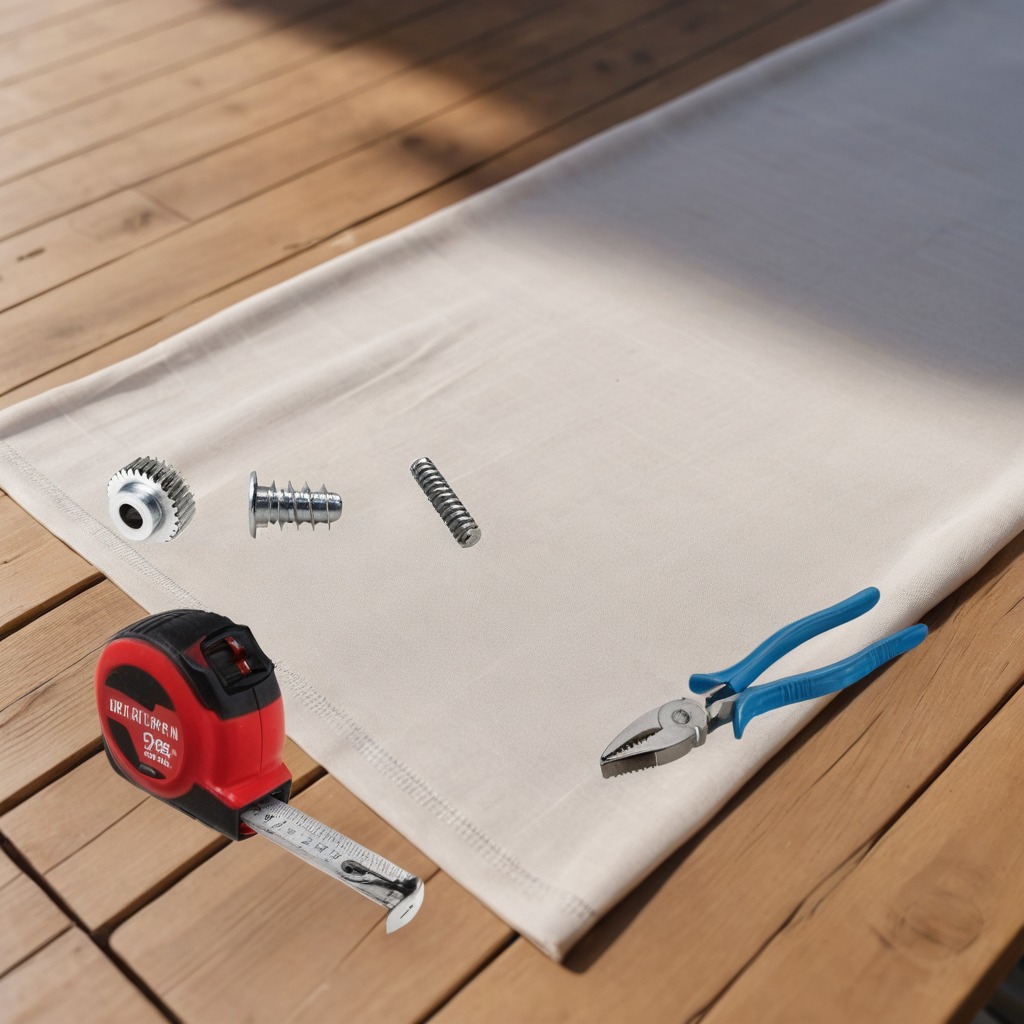
A steel gear with teeth, a measuring tape, a metal machine screw, a pair of pliers, and a coiled metal spring are lying on a wooden table in an outdoor workshop during daytime bright natural light soft shadows worn but beneath the cloth.